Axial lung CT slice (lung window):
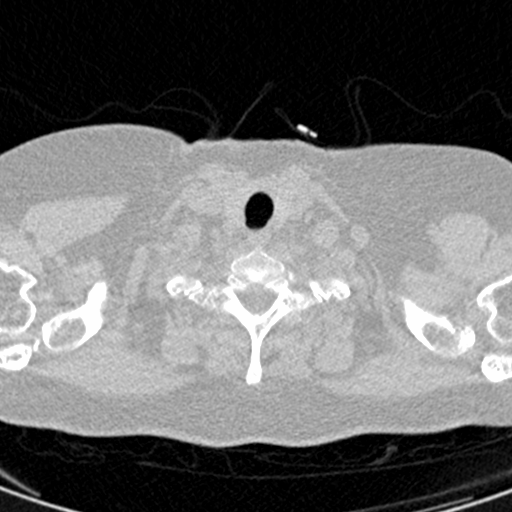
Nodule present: no